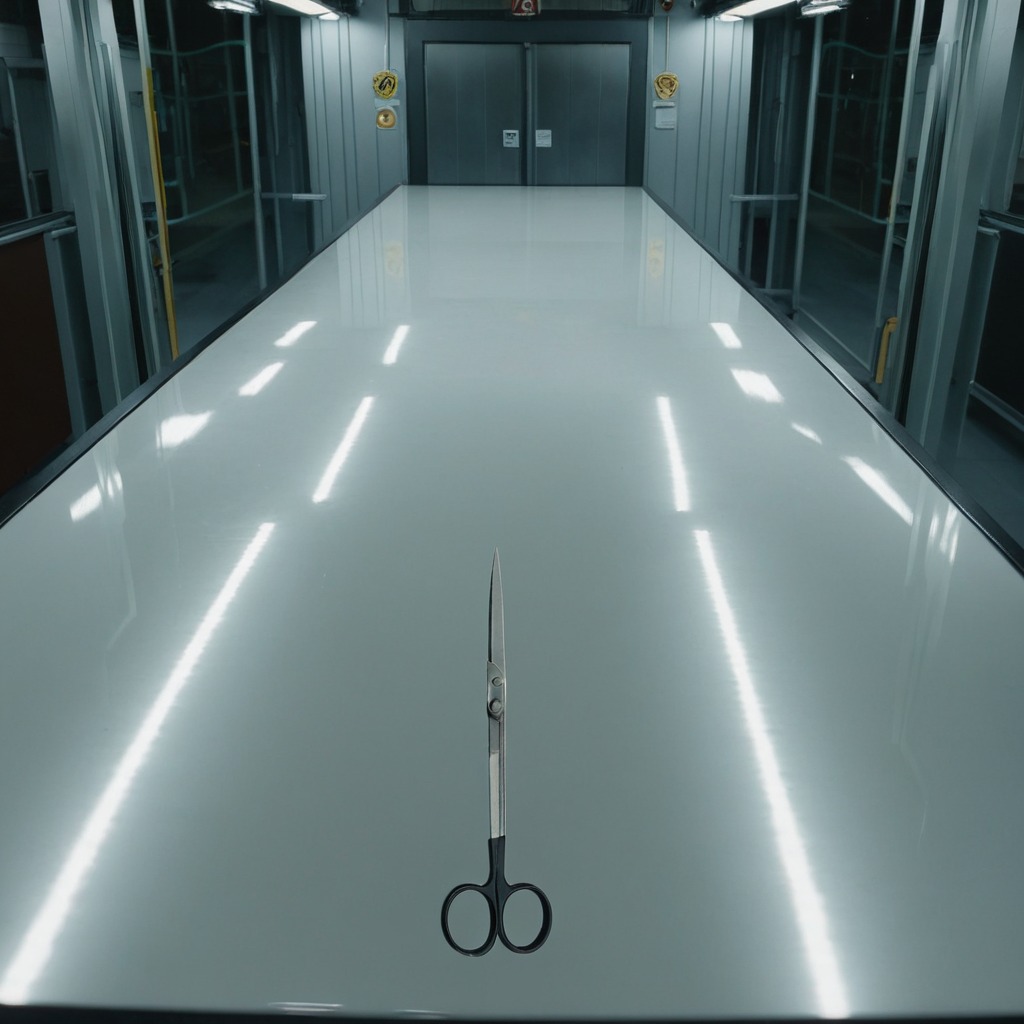
A scissor lying on a high-gloss table in a ship maintenance bay industrial lighting.